Question: I have a very silly problem and I don't know why it is happening. I only try to create a very simple bar chart but the result is not what expected:
'''
import operator
hist = {1.0: 16173, 0.99: 2597, 0.98: 1162, 0.97: 765, 0.96: 533, 0.95: 422, 0.94: 369, 0.93: 280, 0.92: 258, 0.91: 231, 0.9: 207, 0.89: 199, 0.88: 184, 0.87: 177, 0.86: 155, 0.85: 152, 0.84: 140, 0.83: 140, 0.82: 126, 0.81: 116, 0.8: 113, 0.77: 105, 0.79: 97, 0.75: 94, 0.71: 94, 0.76: 86, 0.65: 85, 0.72: 85, 0.74: 83, 0.63: 83, 0.54: 82, 0.66: 77, 0.52: 77, 0.59: 76, 0.78: 76, 0.73: 75, 0.68: 75, 0.53: 73, 0.55: 73, 0.69: 72, 0.7: 72, 0.58: 72, 0.57: 70, 0.62: 70, 0.6: 68, 0.67: 64, 0.51: 63, 0.64: 61, 0.56: 59, 0.61: 50, 0.5: 34}
total = sum(hist.values())
sorted_seq = sorted(hist.iteritems(), key= operator.itemgetter(0))
x = [i[0] for i in sorted_seq]
y = [i[1]/float(total) for i in sorted_seq]
plt.figure()
ax = plt.subplot()
bins = ax.bar(x,y,align='center')
ax.set_ylim((min(y),max(y)+0.01))
ax.autoscale(True,'x',True)
'''
x axis should be limited to 0 and 1.but still going further with very wired look. using 'ax.set_xlim(0,1)' didn't fix the problem. any idea why it's happening?

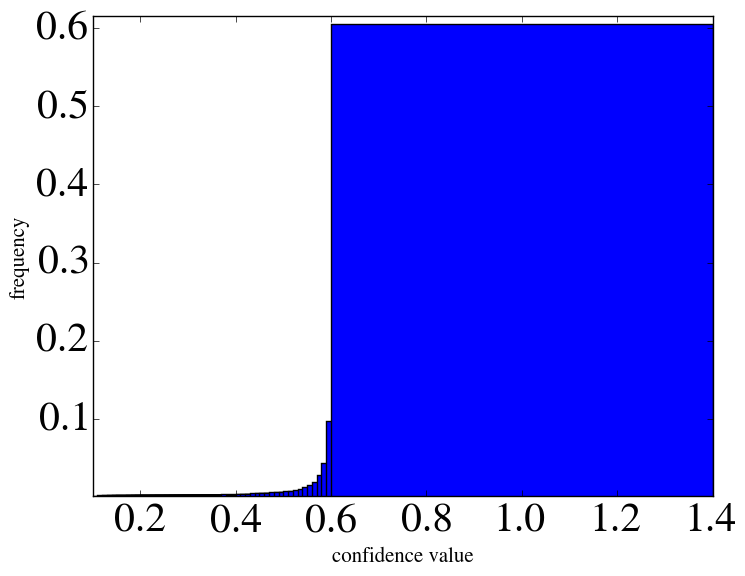
Answer: you need to give 'ax.bar' the 'width' argument, otherwise it is set to a default of 0.8
'''
bins = ax.bar(x,y,width=0.01,align='center')
'''

The reason you have 'xmax = 1.4' when you don't set 'width' is because of the 'align = 'center'' (meaning that your 'xmax' is '1 + 0.8/2 = 1.4')